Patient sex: M
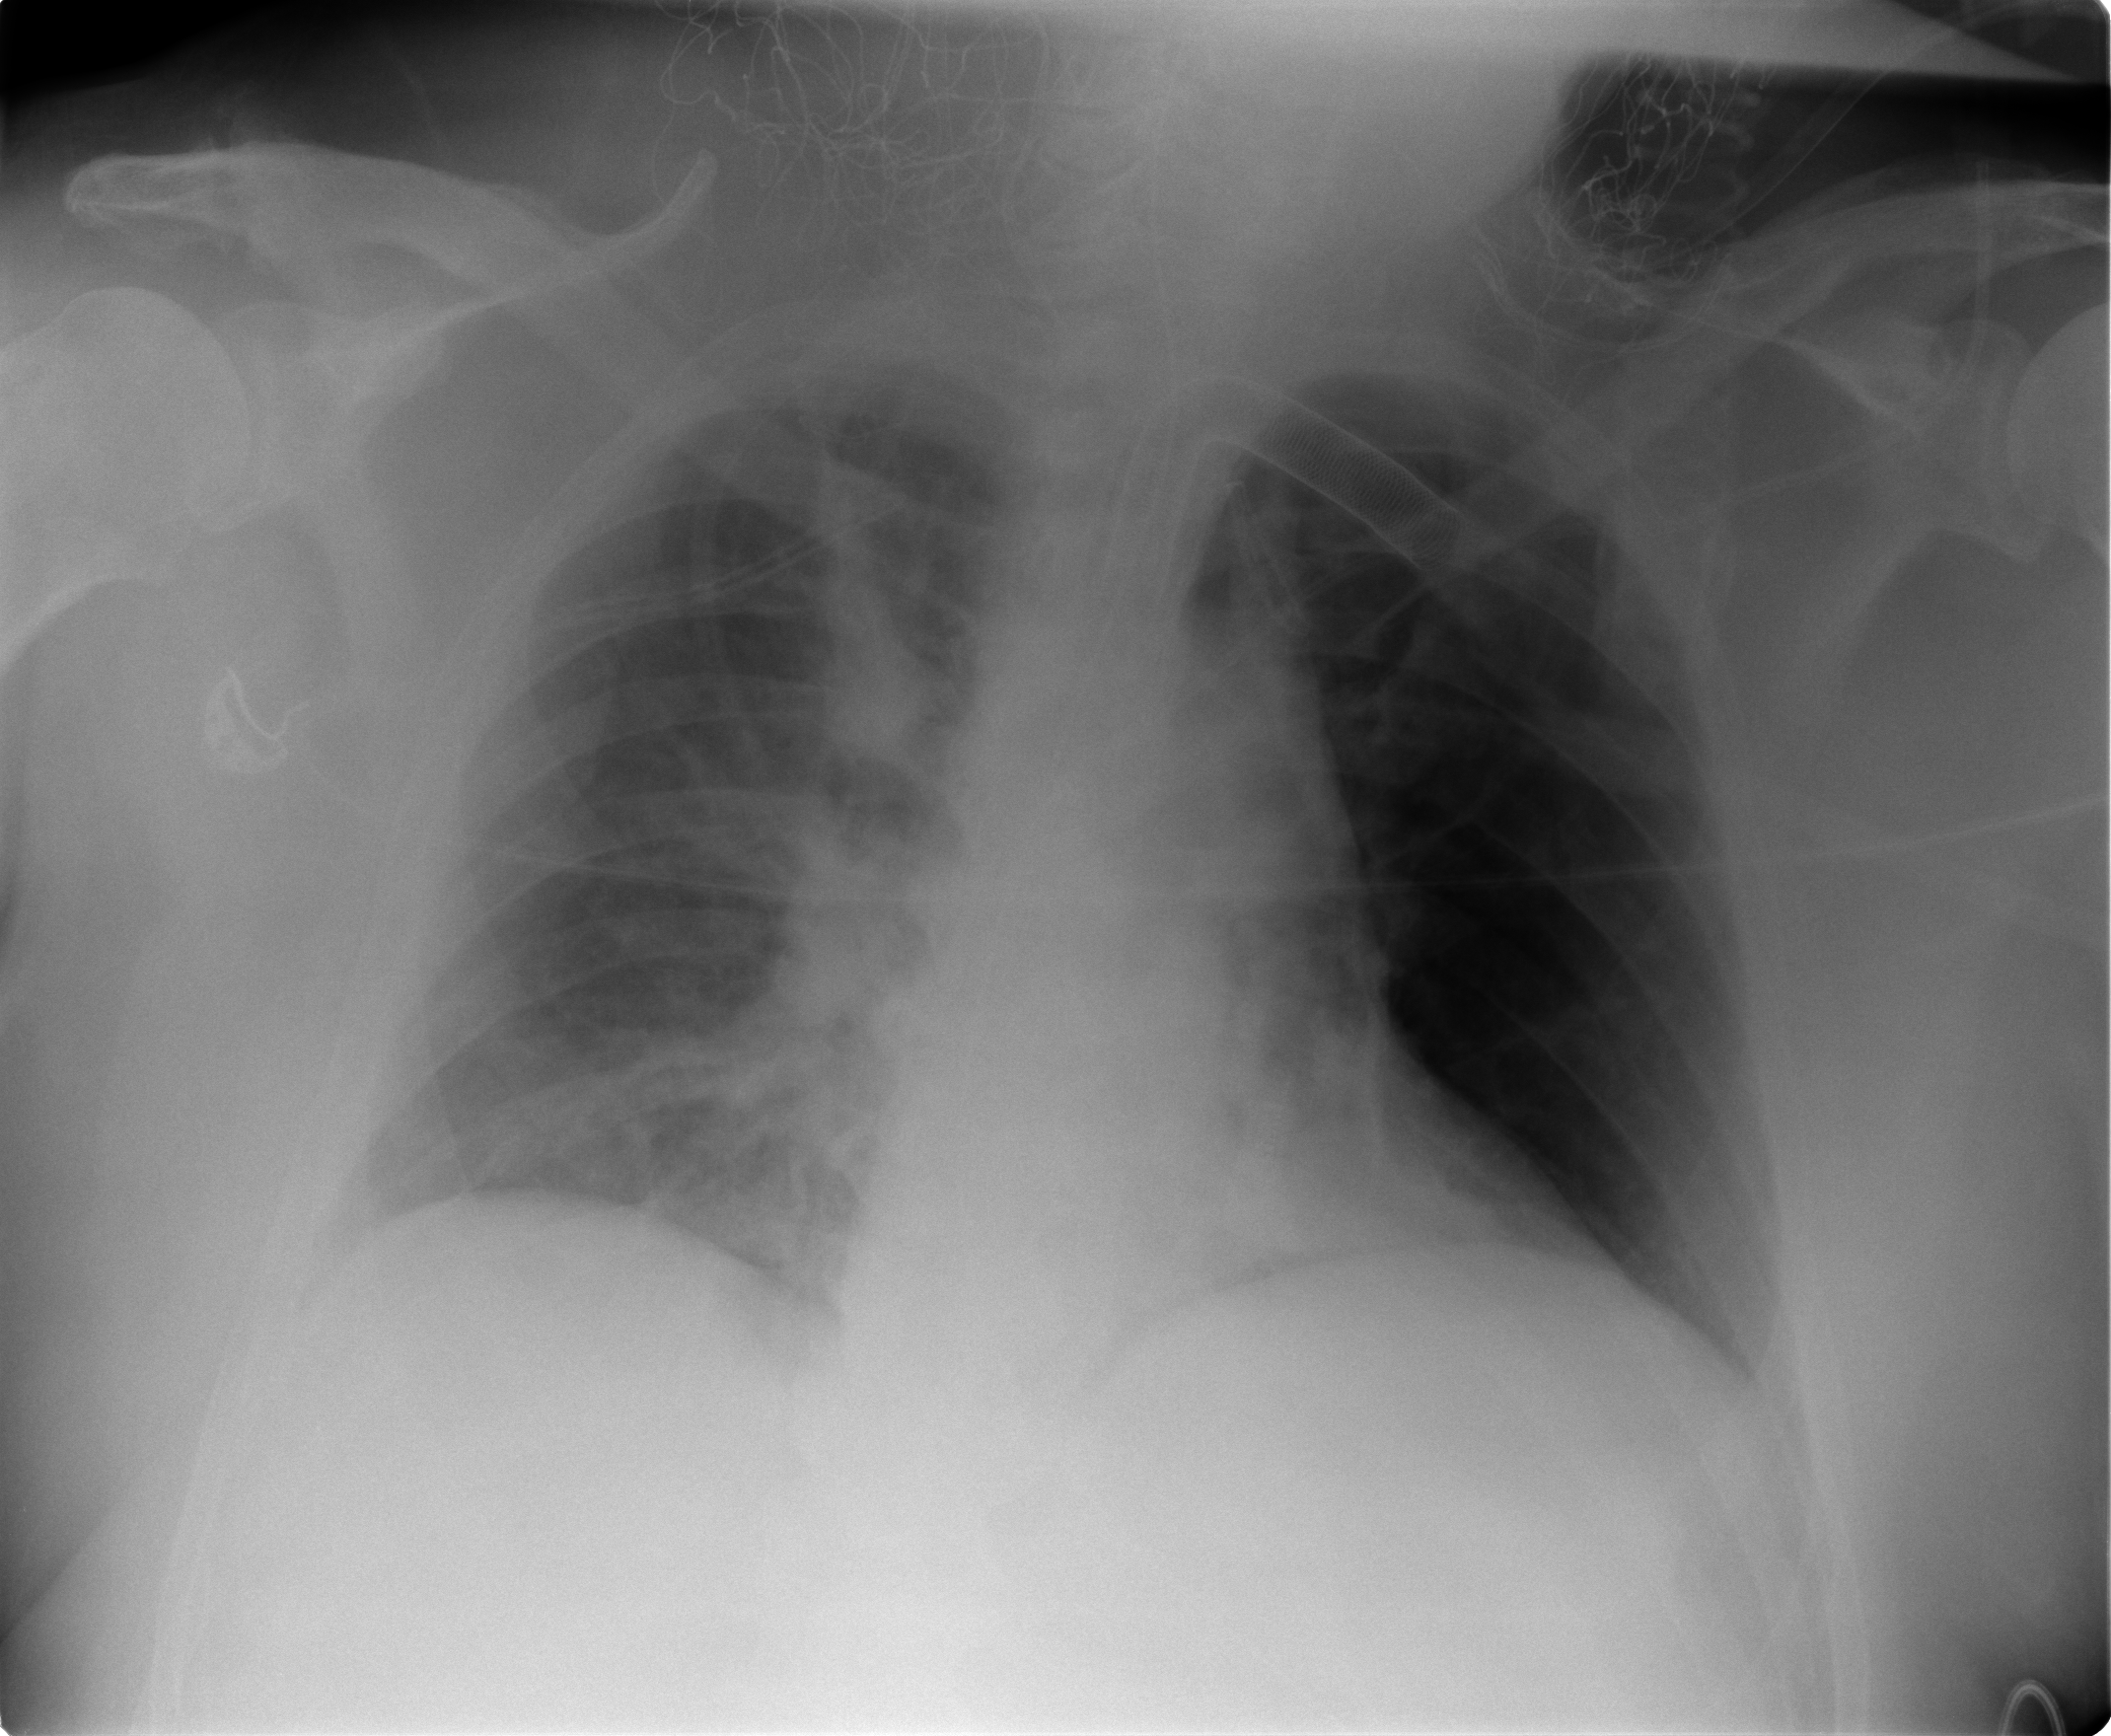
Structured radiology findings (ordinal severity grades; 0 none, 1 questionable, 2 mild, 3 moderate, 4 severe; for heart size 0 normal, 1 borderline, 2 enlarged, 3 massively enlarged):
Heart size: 0
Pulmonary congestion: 0
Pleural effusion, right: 1
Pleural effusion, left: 0
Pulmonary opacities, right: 0
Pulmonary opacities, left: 0
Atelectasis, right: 3
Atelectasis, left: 0